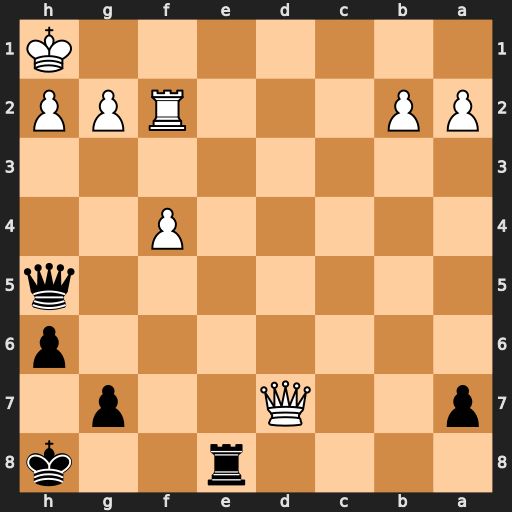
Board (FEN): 4r2k/p2Q2p1/7p/7q/5P2/8/PP3RPP/7K
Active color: b
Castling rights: -
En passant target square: -
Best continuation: Re1+ Rf1 Rxf1#